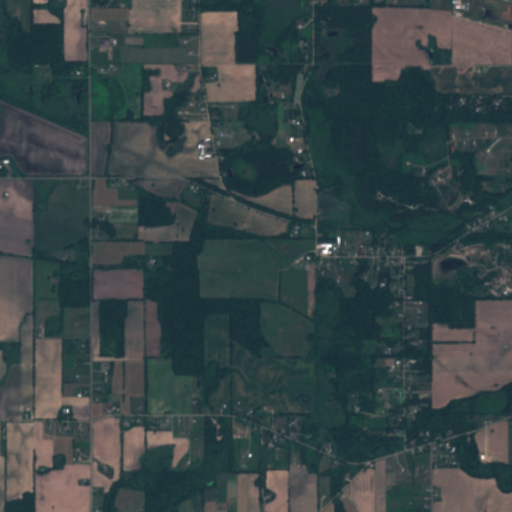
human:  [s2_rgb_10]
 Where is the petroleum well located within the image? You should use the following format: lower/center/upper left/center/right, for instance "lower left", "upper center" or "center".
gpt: The petroleum well is located in the upper right of the image.
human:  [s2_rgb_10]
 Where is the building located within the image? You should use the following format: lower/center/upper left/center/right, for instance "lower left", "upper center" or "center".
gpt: The building is located in the upper left of the image.
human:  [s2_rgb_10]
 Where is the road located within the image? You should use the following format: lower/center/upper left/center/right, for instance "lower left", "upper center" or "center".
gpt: There is no road in the image.